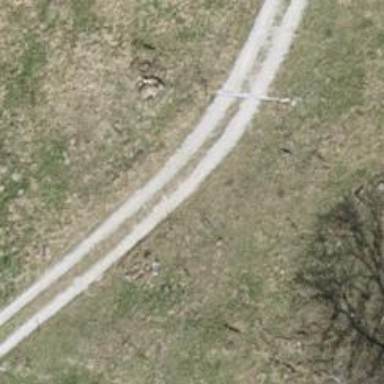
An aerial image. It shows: Unpaved track road with grade3 tracktype.